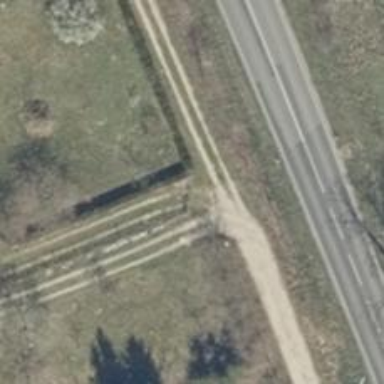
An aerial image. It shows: Grass driveway.